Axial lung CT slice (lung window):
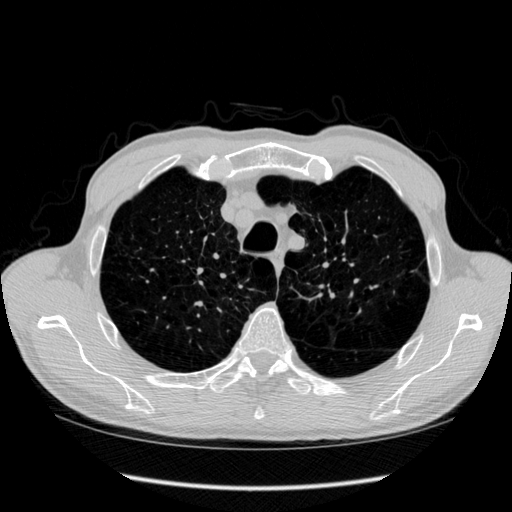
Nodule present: no